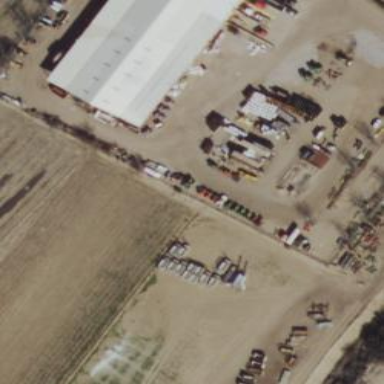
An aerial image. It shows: Farmyard area.